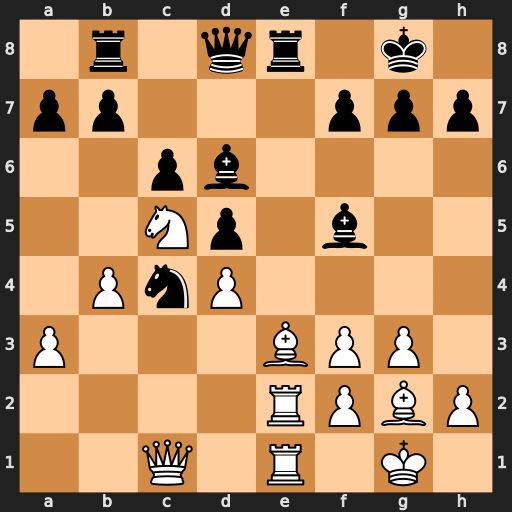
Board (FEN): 1r1qr1k1/pp3ppp/2pb4/2Np1b2/1PnP4/P3BPP1/4RPBP/2Q1R1K1
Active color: w
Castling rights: -
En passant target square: -
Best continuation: Bg5 Rxe2 Bxd8 Rxe1+ Qxe1